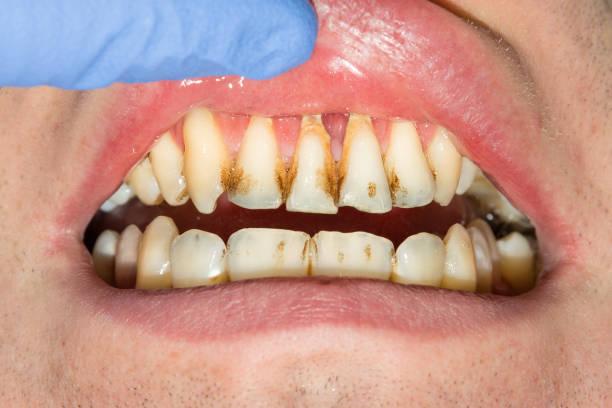
Condition: Calculus